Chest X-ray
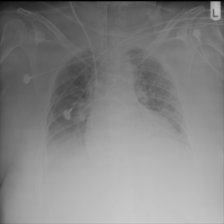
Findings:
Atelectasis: positive
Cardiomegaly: negative
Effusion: negative
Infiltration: positive
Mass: negative
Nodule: negative
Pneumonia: negative
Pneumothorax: negative
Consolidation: negative
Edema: negative
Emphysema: negative
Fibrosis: negative
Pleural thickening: negative
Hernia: negative